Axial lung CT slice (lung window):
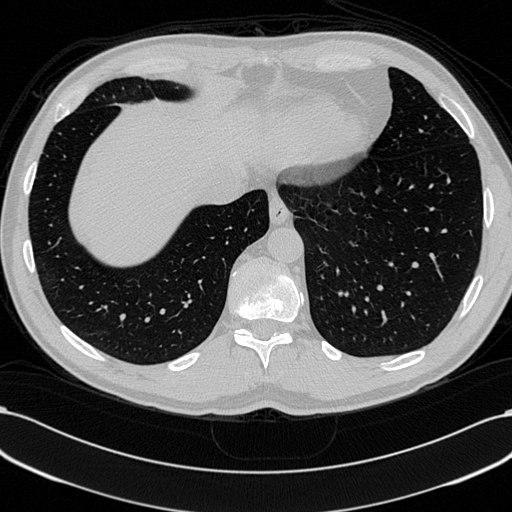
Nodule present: no